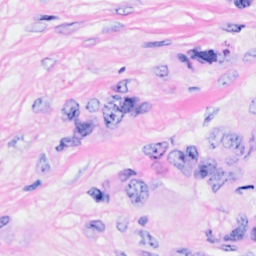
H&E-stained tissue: Breast